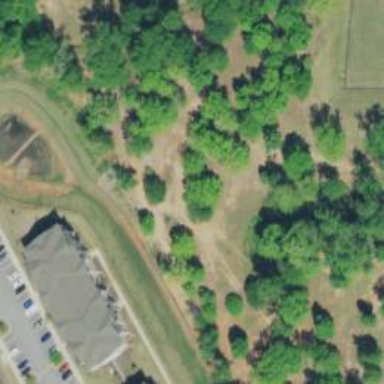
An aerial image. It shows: Disc golf hole.